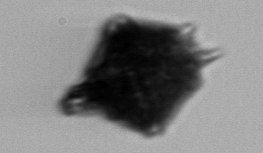
Label: Gonyaulax